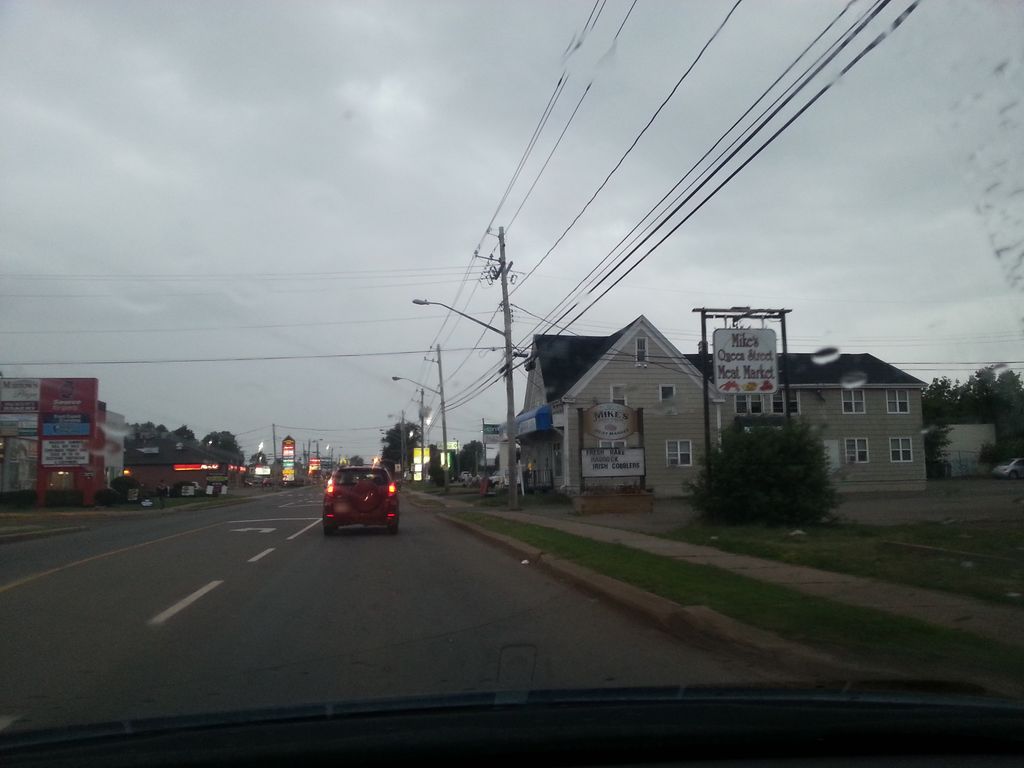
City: charlottetown